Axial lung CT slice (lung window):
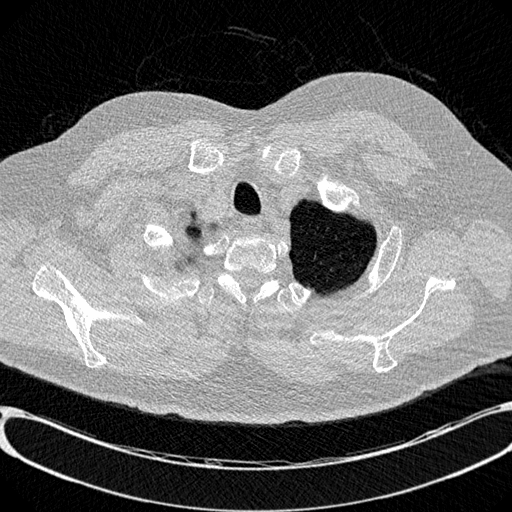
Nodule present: no